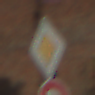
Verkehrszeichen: Vorfahrtsstrasse
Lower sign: Geschwindigkeit50
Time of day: MorningAfternoon
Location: Outdoor (Suburban)
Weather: PartlyCloudy
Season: NotSpecified
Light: Natural